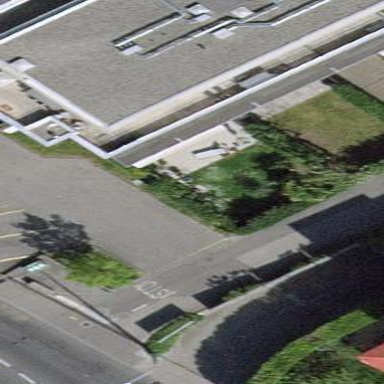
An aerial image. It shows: Garden enclosed by fence.